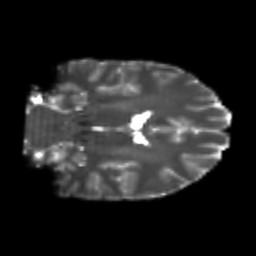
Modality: T2w
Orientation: coronal
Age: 25
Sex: male
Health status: healthy
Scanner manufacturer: philips
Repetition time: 7.386 s
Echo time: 0.08599 s